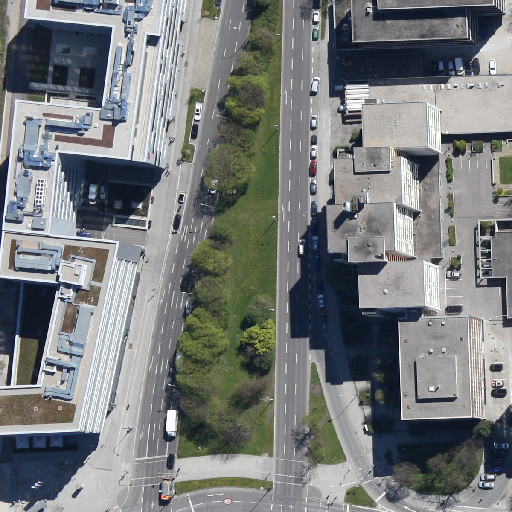
Referring expression: heavy-duty vehicle driving on the road